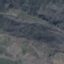
Land use / land cover: HerbaceousVegetation